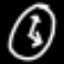
Label: clock